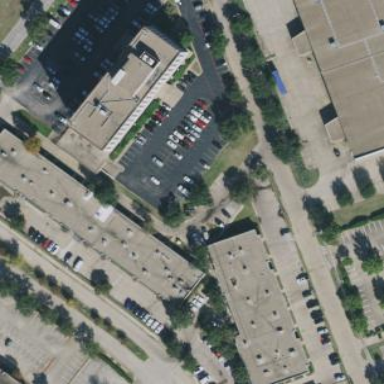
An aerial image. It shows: Commercial building.